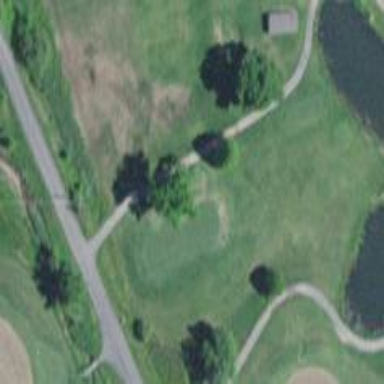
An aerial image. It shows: Area with grass used as rough in golf course.